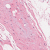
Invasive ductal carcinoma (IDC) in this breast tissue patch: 0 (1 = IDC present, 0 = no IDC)